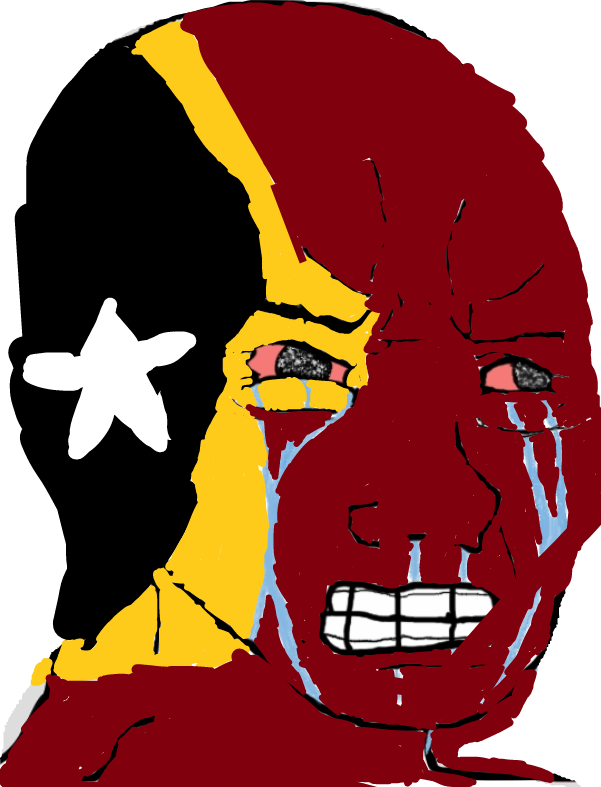
Label: 5_Crying_Wojak